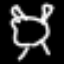
Label: frog